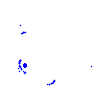
Particle: pion